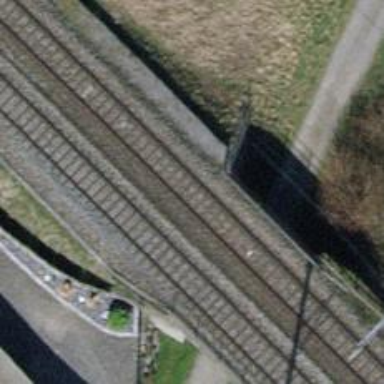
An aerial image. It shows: Bridge with electrified railway tracks featuring contact line.